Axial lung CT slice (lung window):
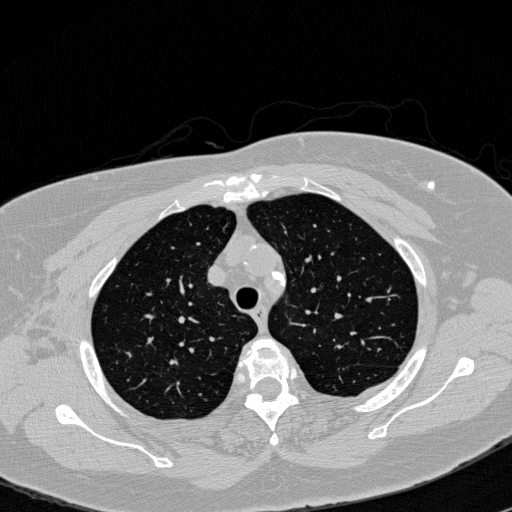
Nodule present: no